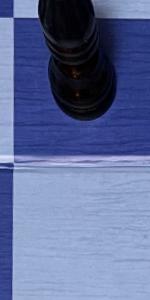
Label: Empty